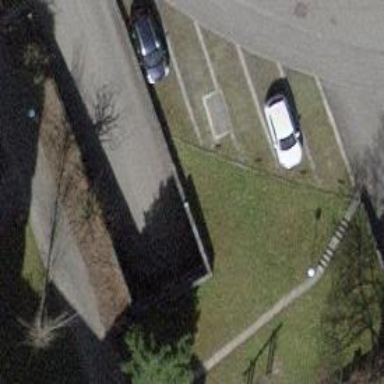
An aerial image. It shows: Parking entrance.